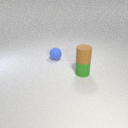
small green rubber cylinder below small brown rubber cylinder